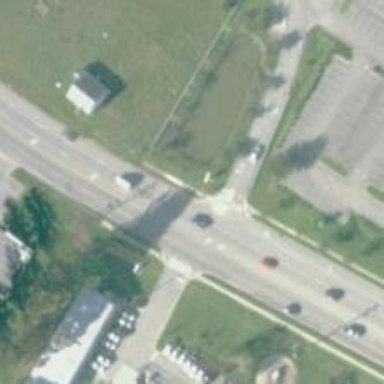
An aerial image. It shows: Uncontrolled crossing on footway.